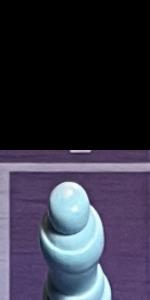
Label: Empty